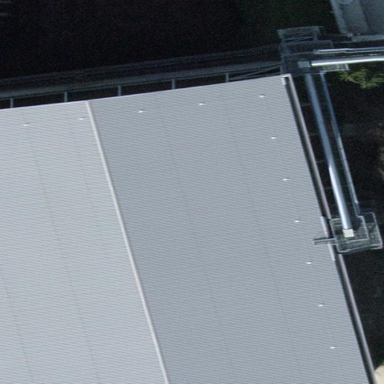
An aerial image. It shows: View of roof of building.